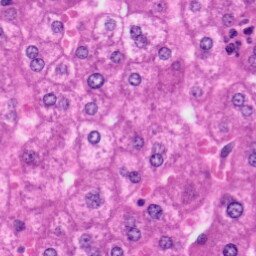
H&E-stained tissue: Liver